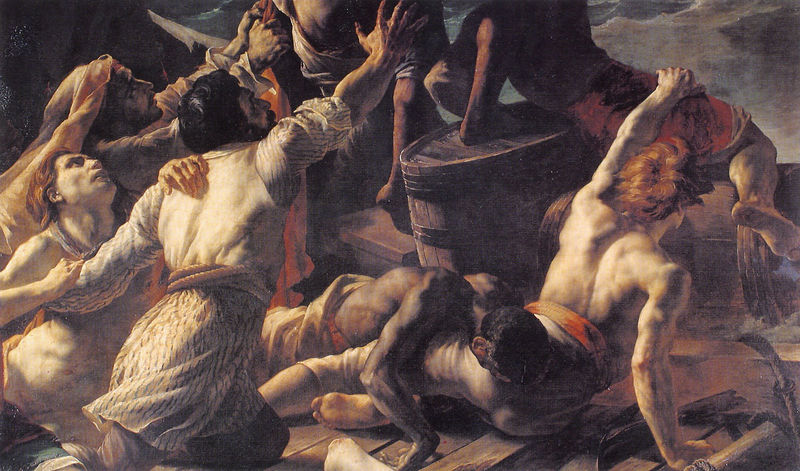
Titel: Das Floß der Medusa
Künstler: Théodore Géricault
Institution: Paris, Musée du Louvre
Schlagwörter: gemälde, hand, haut, himmel, kampf, mann, meer, nackt, wasser, weiß, wolken, frauen, ausschnitt, braun, haar, holz, kleid, männer, schwarz, gürtel, rot, tuch, beige, bart, arm, arme, tod, tot, hände, öl, haare, boot, schiff, angst, krieg, planken, seile, sturm, untergang, detail, streifen, neger, tote, verletzte, fass, tore, leid, flehen, kranke, bitte, drama, gerangel, floß, nackte männer, untergang eines schiffes, rette mich, sgemälde